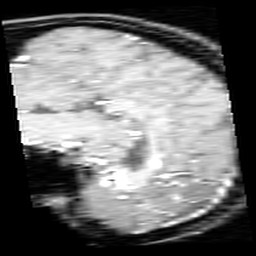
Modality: inplaneT1
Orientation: sagittal
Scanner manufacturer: ge
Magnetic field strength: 3 T
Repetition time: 0.2 s
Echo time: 0.0036 s